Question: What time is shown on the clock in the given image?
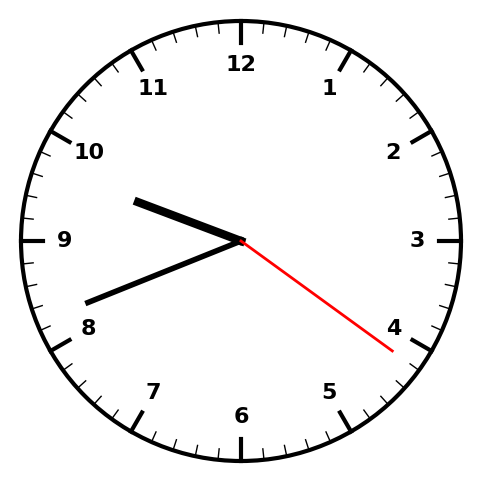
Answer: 09:41:21